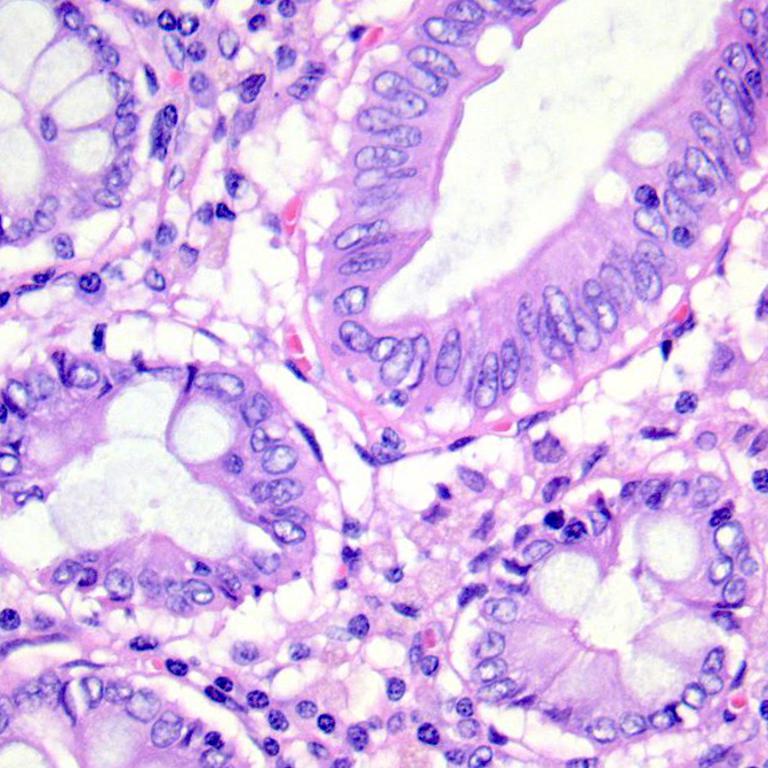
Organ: colon
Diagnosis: benign